Question: So here's the thing:
I implemented a UITableViewController with a custom cell..
Then i replaced the automatic segue 'cell to viewcontroller' (storyboard) with 'viewcontroller to viewcontroller'.
Code from my UITableViewController:
'''
// MARK: - Tableview managment
override func tableView(tableView: UITableView, cellForRowAtIndexPath indexPath: NSIndexPath) -> UITableViewCell {
var lobbycell = tableView.dequeueReusableCellWithIdentifier("lobbycell") as! LobbyTableViewCell
let row = indexPath.row
if let channel = lobbies[row].lobbyName {
lobbycell.lobbynameLabel.text = channel
}
if let usercount = lobbies[row].users?.count {
lobbycell.usercountLabel.text = "Anzahl Spieler: \(usercount)"
}
if let host = lobbies[row].host?.username {
lobbycell.hostnameLabel.text = "Host: \(host)"
}
return lobbycell
}
override func tableView(tableView: UITableView, numberOfRowsInSection section: Int) -> Int {
return lobbies.count
}
override func tableView(tableView: UITableView, didDeselectRowAtIndexPath indexPath: NSIndexPath) {
let selectedLobby = lobbies[indexPath.row]
var loading = MBProgressHUD.showHUDAddedTo(self.view, animated: true)
PFLobby.joinLobbyInBackgroundWithBlock(selectedLobby, user: PFUser.currentUser()!) { (success, error) -> Void in
loading.hide(true)
if success {
self.performSegueWithIdentifier("joinLobby", sender: self)
} else {
}
}
}
'''
Now here's the problem:
If I click on a cell it's going to get gray (like selected) but won't call the 'didDeselectRowAtIndexPath'func..
Only If I click on another cell it's going to call the 'didDeselectRowAtIndexPath'with the gray (like selected) cell's indexPath.

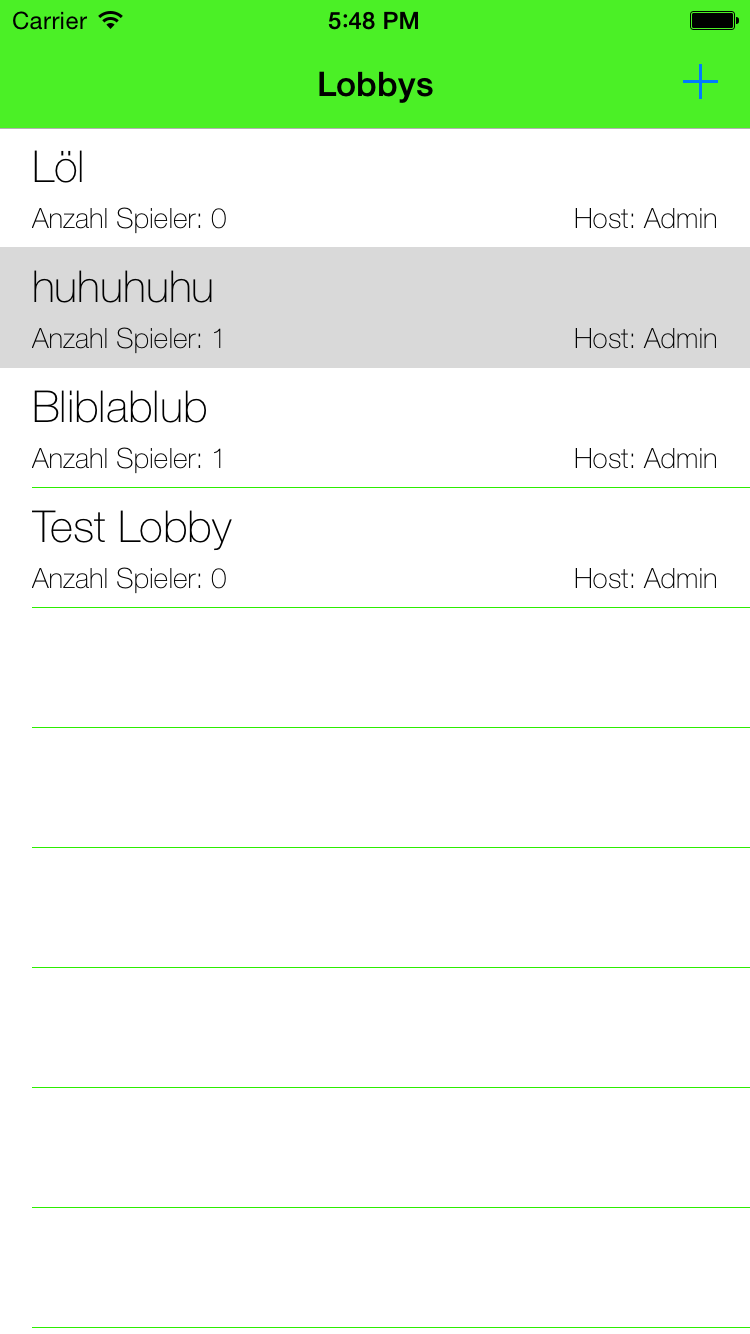
Answer: Are you confused with 'didSelectRowAtIndexPath' and 'didDeselectRowAtIndexPath'?
The latter will only be called if it's , hence why it's called after you select another cell.
If you want to call the 'didDeselectRowAtIndexPath', then add the method 'deselectRowAtIndexPath' in 'didSelectRowAtIndexPath' and it will deselect right way.